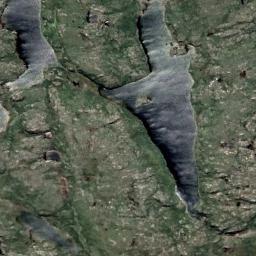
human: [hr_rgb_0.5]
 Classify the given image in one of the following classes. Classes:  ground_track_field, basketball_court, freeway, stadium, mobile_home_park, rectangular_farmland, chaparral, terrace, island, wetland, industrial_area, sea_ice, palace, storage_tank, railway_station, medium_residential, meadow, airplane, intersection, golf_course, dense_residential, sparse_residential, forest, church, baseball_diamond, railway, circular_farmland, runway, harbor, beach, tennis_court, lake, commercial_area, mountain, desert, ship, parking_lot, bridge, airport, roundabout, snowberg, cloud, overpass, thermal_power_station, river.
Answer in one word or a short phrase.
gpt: wetland